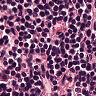
Metastatic tissue present: no